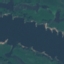
Label: River